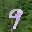
Label: 9